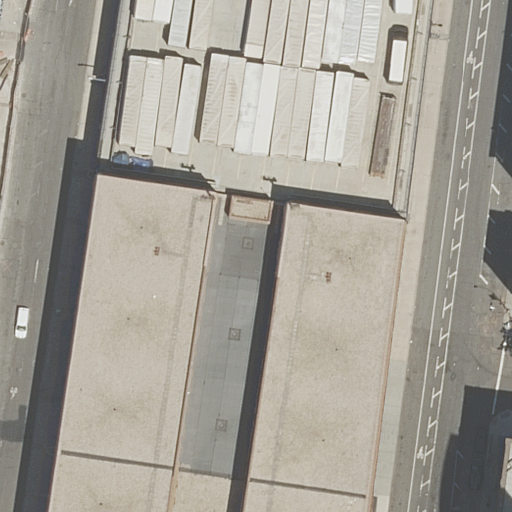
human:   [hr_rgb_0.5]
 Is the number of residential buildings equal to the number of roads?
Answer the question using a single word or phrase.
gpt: no

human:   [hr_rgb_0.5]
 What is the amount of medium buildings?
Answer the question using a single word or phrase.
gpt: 1

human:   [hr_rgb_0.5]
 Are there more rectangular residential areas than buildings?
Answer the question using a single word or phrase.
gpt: no

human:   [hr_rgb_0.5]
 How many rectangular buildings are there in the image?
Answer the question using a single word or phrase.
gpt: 2

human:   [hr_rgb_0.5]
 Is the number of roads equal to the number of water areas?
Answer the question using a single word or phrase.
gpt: no

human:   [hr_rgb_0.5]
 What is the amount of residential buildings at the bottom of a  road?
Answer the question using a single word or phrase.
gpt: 1

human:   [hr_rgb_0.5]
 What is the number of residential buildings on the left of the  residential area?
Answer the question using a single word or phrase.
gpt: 0

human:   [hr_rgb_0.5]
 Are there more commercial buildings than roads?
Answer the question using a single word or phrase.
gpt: no

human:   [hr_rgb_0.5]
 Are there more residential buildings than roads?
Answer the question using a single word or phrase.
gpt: no

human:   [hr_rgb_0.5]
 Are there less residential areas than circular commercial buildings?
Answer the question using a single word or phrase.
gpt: no

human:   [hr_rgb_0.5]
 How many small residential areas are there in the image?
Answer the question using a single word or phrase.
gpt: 0

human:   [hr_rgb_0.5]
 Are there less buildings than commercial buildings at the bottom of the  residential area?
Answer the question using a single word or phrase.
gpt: no

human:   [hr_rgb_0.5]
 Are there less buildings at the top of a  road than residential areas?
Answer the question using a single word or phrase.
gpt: no

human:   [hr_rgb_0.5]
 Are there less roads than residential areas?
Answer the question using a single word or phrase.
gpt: no

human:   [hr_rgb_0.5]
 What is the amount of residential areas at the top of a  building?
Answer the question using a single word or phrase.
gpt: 0

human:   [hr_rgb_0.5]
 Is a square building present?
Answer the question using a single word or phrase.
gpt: no

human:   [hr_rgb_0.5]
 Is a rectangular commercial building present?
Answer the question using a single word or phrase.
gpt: no

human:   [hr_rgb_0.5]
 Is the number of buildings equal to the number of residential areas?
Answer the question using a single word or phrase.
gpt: no

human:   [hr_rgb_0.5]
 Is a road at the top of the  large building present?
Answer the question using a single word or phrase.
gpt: no

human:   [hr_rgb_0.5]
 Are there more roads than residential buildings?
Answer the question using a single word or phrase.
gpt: yes

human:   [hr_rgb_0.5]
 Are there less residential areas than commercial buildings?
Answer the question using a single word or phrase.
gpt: no

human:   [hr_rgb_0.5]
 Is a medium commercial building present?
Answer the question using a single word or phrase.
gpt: no

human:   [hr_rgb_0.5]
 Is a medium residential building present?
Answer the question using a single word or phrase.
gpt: yes

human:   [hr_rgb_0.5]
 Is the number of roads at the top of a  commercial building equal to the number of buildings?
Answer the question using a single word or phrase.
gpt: no

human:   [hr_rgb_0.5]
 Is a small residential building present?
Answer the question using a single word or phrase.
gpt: no

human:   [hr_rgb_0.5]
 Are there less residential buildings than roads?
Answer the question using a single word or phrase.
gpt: yes

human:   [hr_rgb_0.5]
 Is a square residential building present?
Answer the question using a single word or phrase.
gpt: no

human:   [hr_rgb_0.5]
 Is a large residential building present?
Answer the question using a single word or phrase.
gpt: yes

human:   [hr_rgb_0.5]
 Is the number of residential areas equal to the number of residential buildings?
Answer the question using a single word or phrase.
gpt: no

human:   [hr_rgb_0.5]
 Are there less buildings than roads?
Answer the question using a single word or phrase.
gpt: yes

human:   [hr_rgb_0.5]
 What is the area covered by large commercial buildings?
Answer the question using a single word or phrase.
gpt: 0m2

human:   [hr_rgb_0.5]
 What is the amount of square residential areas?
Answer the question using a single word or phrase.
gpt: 0

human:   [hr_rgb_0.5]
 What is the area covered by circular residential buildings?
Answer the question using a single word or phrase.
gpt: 0m2

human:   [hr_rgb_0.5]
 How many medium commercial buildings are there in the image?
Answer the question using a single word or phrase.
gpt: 0

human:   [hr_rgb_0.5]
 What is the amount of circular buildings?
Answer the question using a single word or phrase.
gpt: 0

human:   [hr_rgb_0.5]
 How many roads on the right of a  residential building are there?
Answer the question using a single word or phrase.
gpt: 2